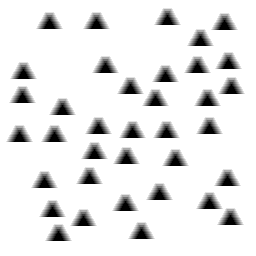
Squares: 0
Triangles: 36
Stars: 0
Total shapes: 36